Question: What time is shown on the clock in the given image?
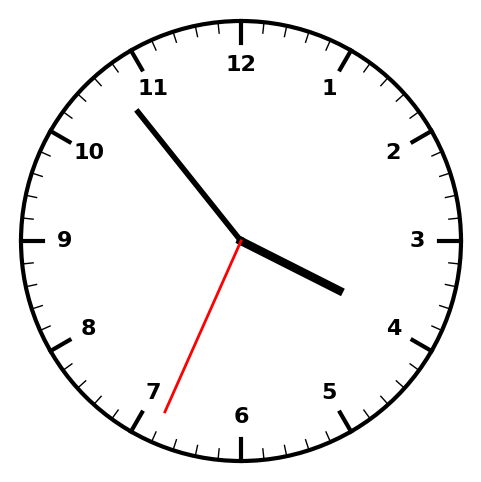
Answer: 03:53:34